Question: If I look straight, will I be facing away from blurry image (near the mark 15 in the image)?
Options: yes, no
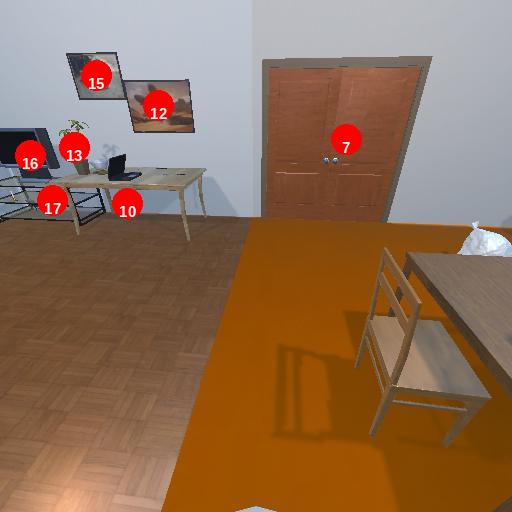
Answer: yes